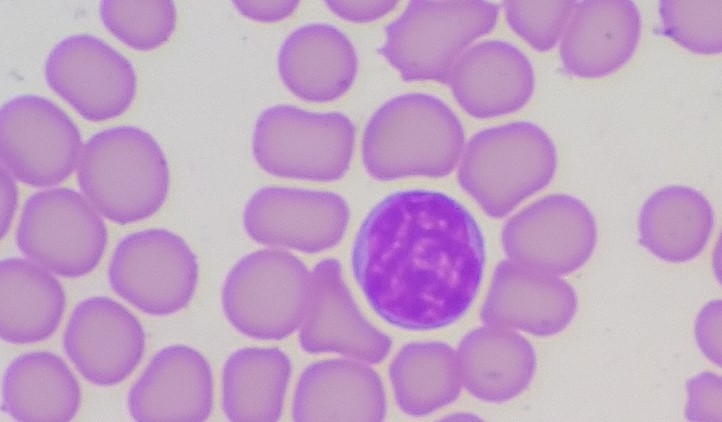
White blood cell type: Lymphocyte